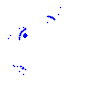
Particle: proton